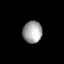
Tissue: lung
Cell type: Endothelial cells
Senescence score: 0.5693
Nuclear area (px): 415
Mean DAPI intensity: 162.236